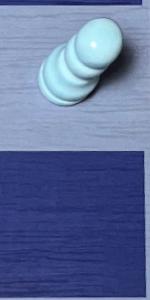
Label: Empty